Field crop: maize
Growth stage: 2
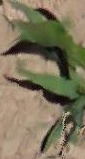
Species: maize